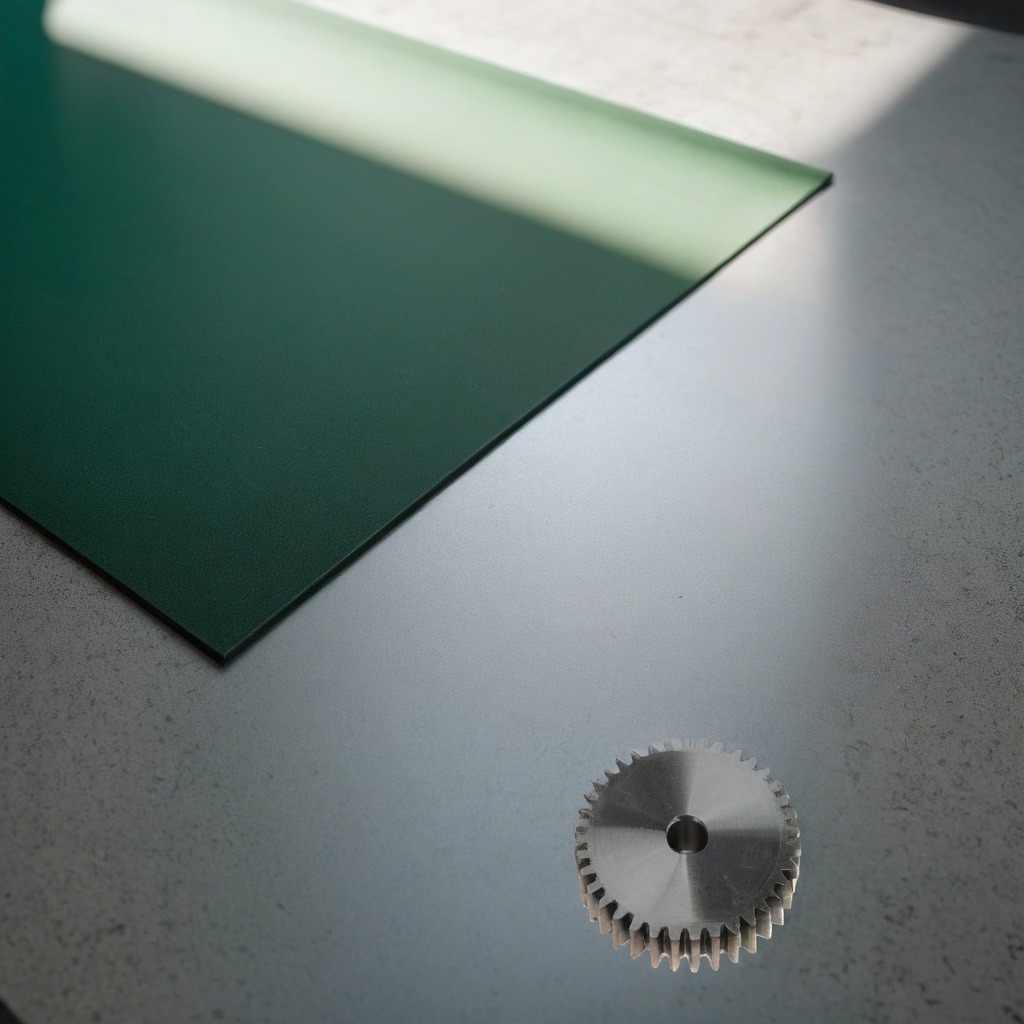
A steel gear with teeth is lying on the granite tabletop.